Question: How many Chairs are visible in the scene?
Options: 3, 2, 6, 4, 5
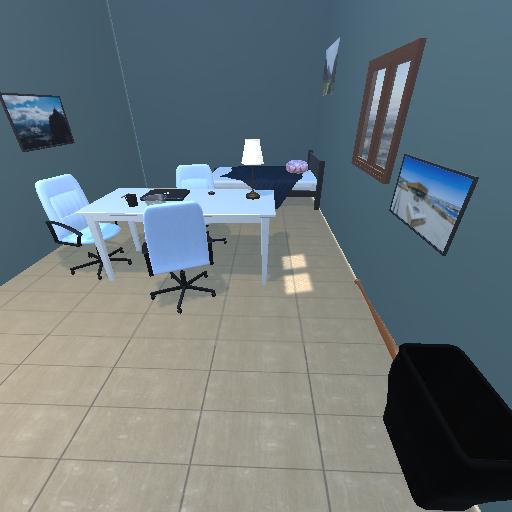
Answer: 3